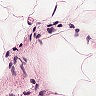
Metastatic tissue present: no